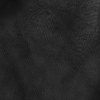
Atmospheric dust classification: not_dusty